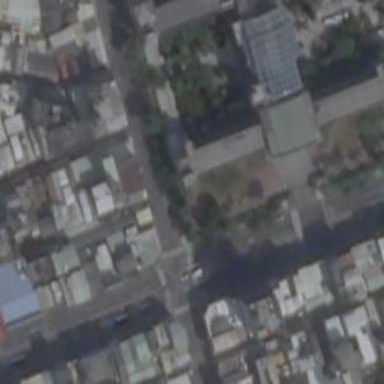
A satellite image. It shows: School building.